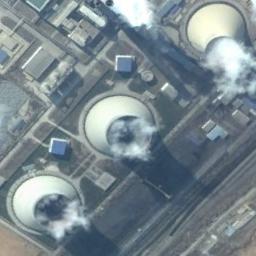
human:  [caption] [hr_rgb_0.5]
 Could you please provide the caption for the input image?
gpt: There is a thermal power station in the open space by the woods .

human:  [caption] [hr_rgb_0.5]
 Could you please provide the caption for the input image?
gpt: Many buildings are near the thermal power station .

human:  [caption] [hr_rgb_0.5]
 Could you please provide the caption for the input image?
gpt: There are neatly planned plants and good greenery in the thermal power station, and three cooling towers are steaming .

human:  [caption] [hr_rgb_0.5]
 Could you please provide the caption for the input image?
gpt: The thermal power station is on the grass next to some buildings with white mist above .

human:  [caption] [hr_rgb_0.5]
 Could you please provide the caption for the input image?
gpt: There are some buildings and three chimneys on the thermal power station .